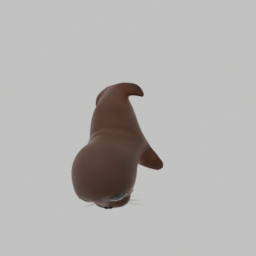
Label: animals